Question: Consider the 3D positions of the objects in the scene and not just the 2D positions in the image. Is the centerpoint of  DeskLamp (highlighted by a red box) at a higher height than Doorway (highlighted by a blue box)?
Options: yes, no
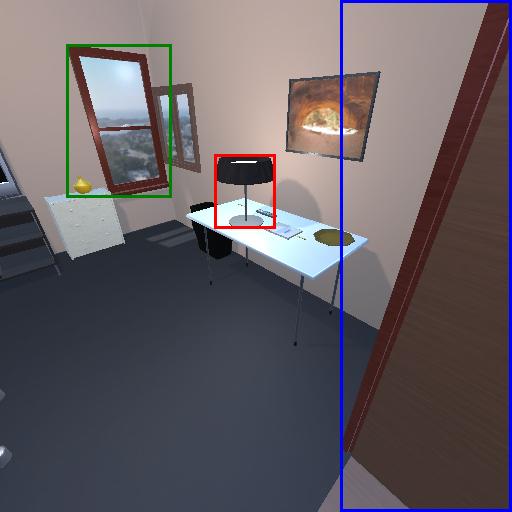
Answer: yes